Question: I am a beginner and have a probably quite simple question. I browsed through similar topics and lost a day without finding a solution.
I have a Master and Detail view controllers. I created a .plist as shown below.

Now I would like feed UITableView with these data. And here the problem is. I can't take continents names. All the time I see blank cells or I get some errors. Maybe I should change something in the plist?
Here is my code:
MasterViewController.h:
'''
@interface MasterViewController : UITableViewController
@property (nonatomic, strong) NSDictionary *world;
@property (nonatomic, strong) NSDictionary *africa;
@property (nonatomic, strong) NSDictionary *europe;
@end
'''
MasterViewController.m (the places where I added something):
'''
@synthesize world, africa, europe;
- (void)viewDidLoad
{
self.navigationItem.title = @"World Info";
NSString *worldLibraryFile = [[NSBundle mainBundle] pathForResource:@"World" ofType:@"plist"];
world = [[NSDictionary alloc] initWithContentsOfFile:worldLibraryFile];
africa = [world objectForKey:@"Africa"];
europe = [world objectForKey:@"Europe"];
[super viewDidLoad];
}
- (NSInteger)tableView:(UITableView *)tableView numberOfRowsInSection:(NSInteger)section
{
return [world count]; //this works fine
}
'''
And here I have a problem:
'''
- (UITableViewCell *)tableView:(UITableView *)tableView cellForRowAtIndexPath:(NSIndexPath *)indexPath
{
UITableViewCell *cell = [tableView dequeueReusableCellWithIdentifier:@"Cell" forIndexPath:indexPath];
NSString *ContinentName = [world objectForKey:indexPath.row]; //I do something wrong here
cell.textLabel.text = ContinentName;
return cell;
}
'''
How can I get my continents shown in the table view? How to get countries and then other info shown after another clicks?
Thank you for any help.
It works now, after these changes:
'''
NSArray *namesOfContintents = [world allKeys];
NSString *ContinentName = [namesOfContintents objectAtIndex:indexPath.row];
cell.textLabel.text = ContinentName;
'''
I also wanted to add some subtitles to the cells. I added:
'''
int numberEurope;
numberEurope = [europe count];
int numberAfrica;
numberAfrica = [africa count];
NSNumber *myNum1 = [NSNumber numberWithInt:numberEurope];
NSNumber *myNum2 = [NSNumber numberWithInt:numberAfrica];
NSArray *myArray = [NSArray arrayWithObjects: myNum1, myNum2, nil];
cell.textLabel.text = ContinentName;
cell.detailTextLabel.text = [[NSString alloc] initWithFormat:@"%@ countries", myArray];
return cell;
'''
But the subtitles are the same in every cell: instead of 2 countries in the first cell and 2 countries in the second one. What am I doing wrong?
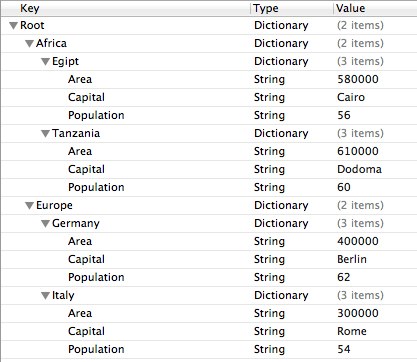
Answer: '''
NSString *ContinentName = [world objectForKey:indexPath.row];
'''
the 'objectForKey' is expecting a name for the key, you're giving in an 'int'.
try this:
'''
NSDictionary *ContinentName = [world objectForKey:@"Europe"];
'''
Also, the value returning here is a 'NSDictionary', not a String.
I recommend converting your continents to a flat array.
'''
NSMutableArray *flatArray = [[NSArray alloc] init];
for(id item in world){
[flatArray addObject:item];
}
'''
This array you can access via the 'indexPath.row'
If you want the names of the continents you can call.
'''
NSArray *namesOfContintents = [world allKeys];
'''